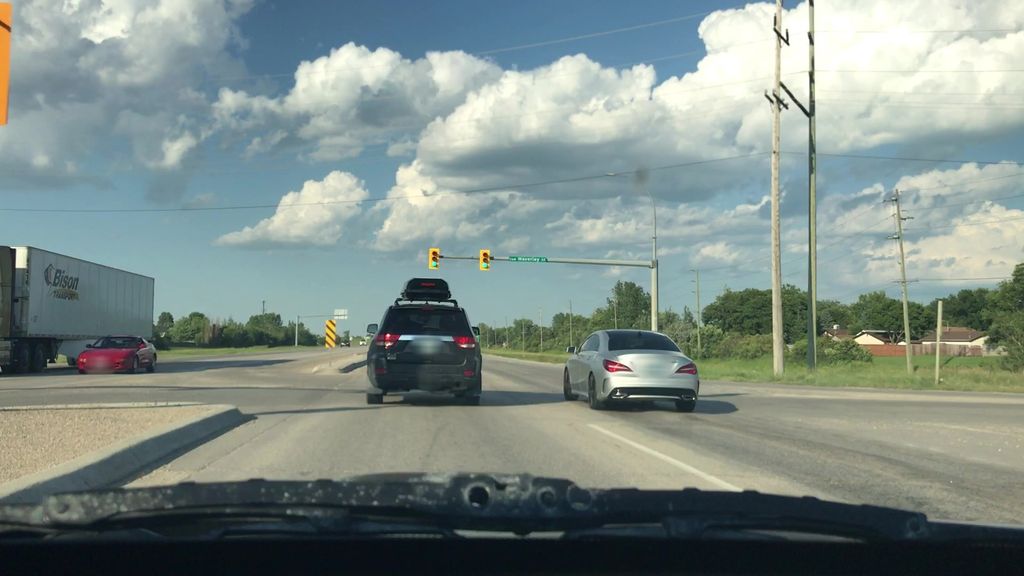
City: winnipeg